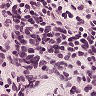
Metastatic tissue present: no